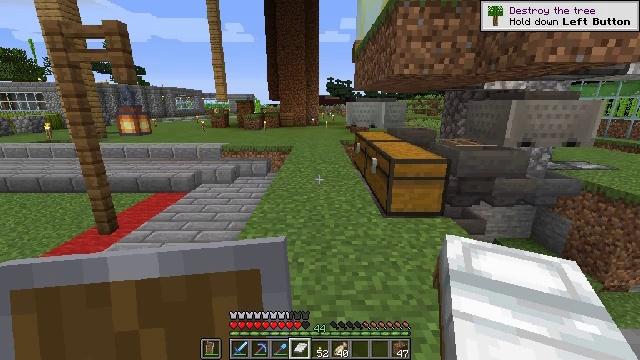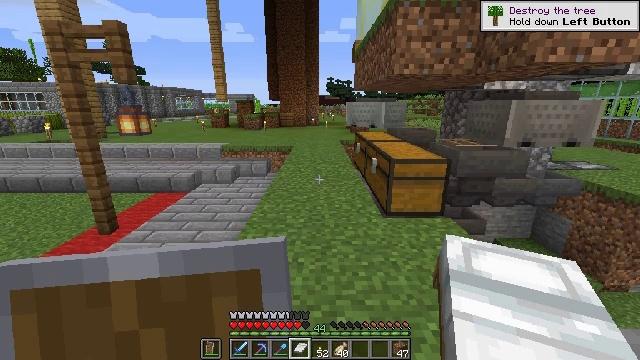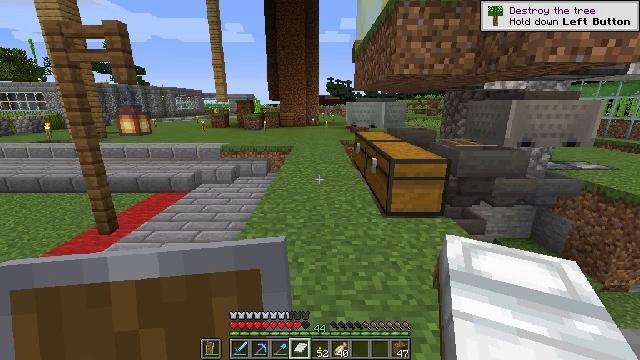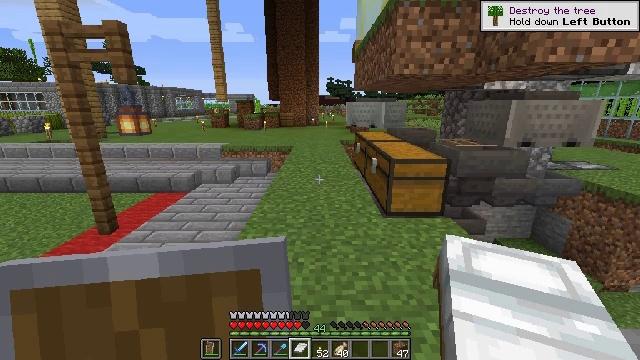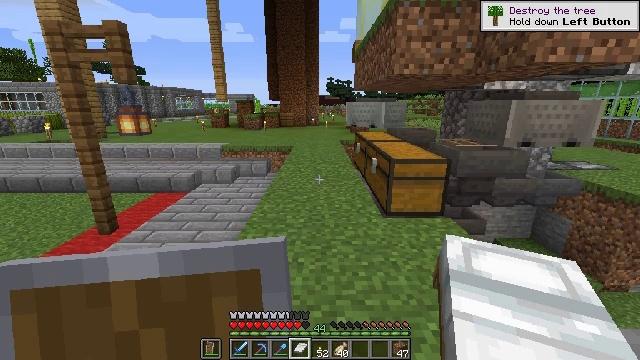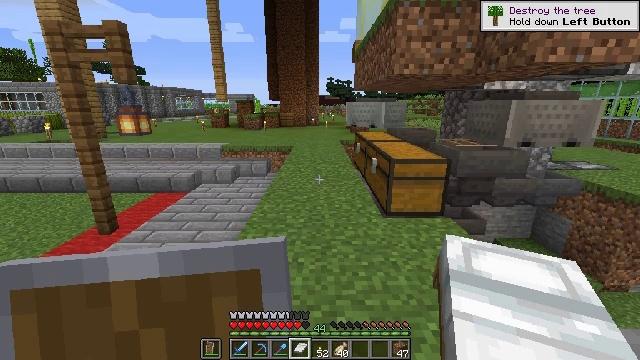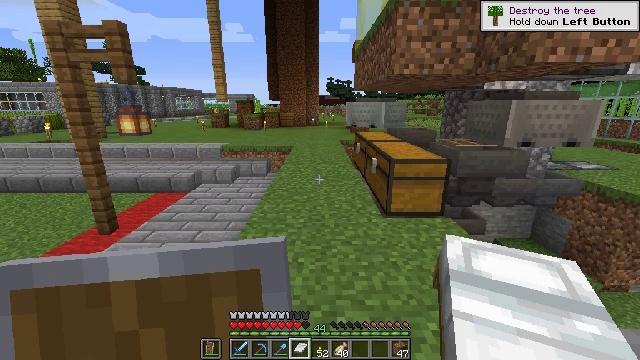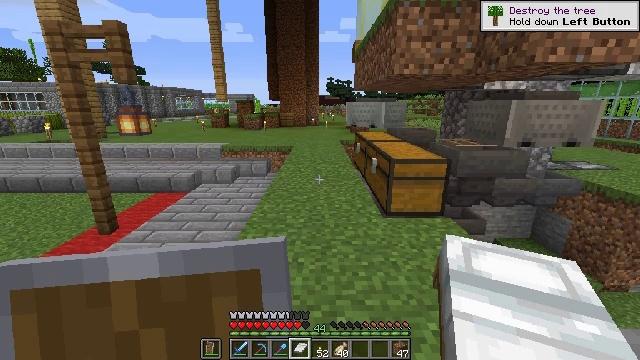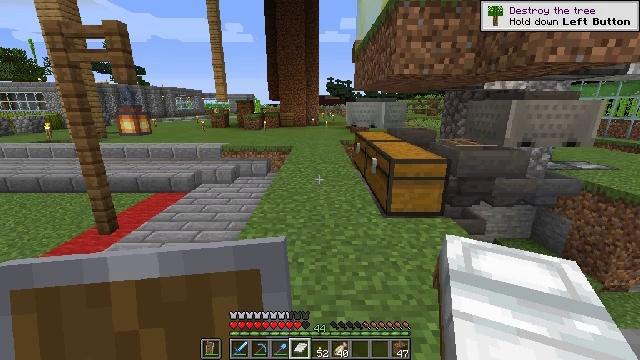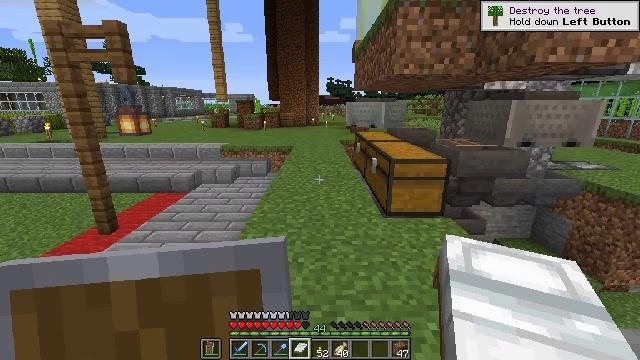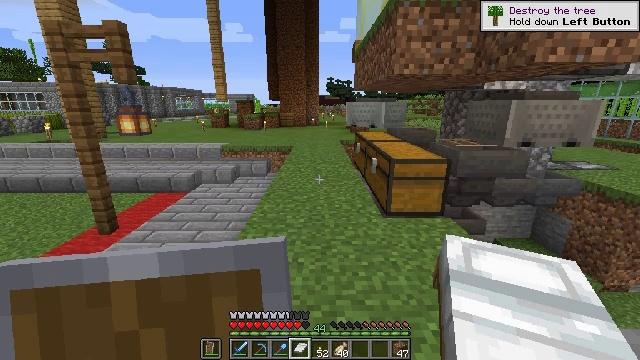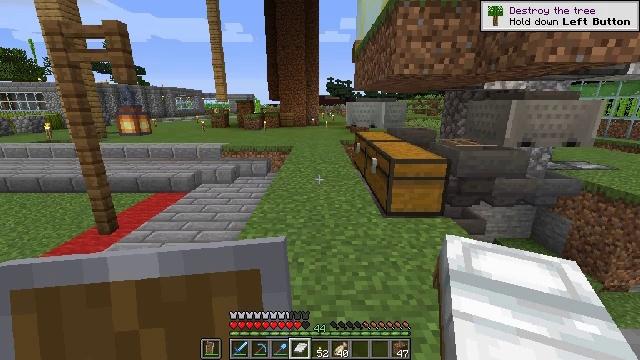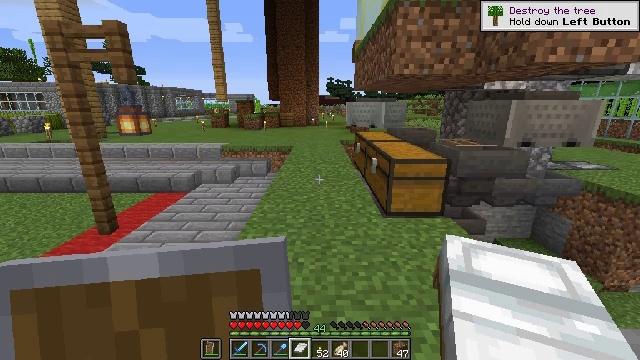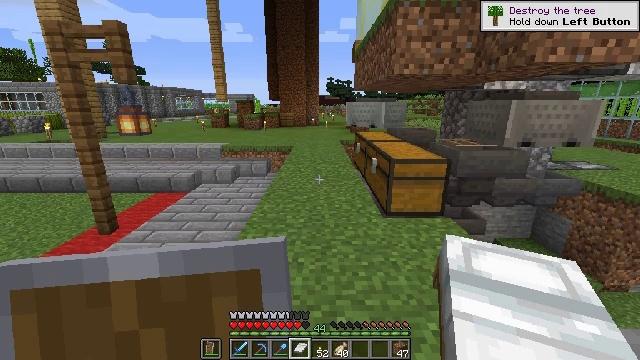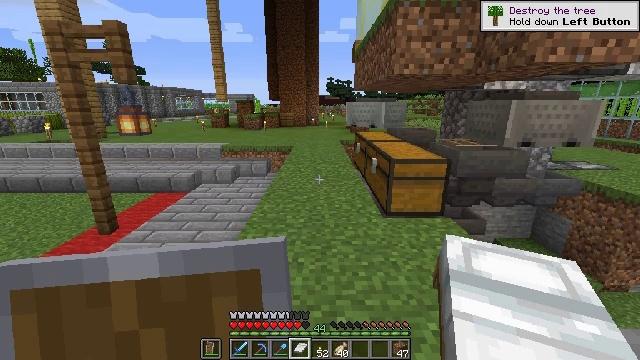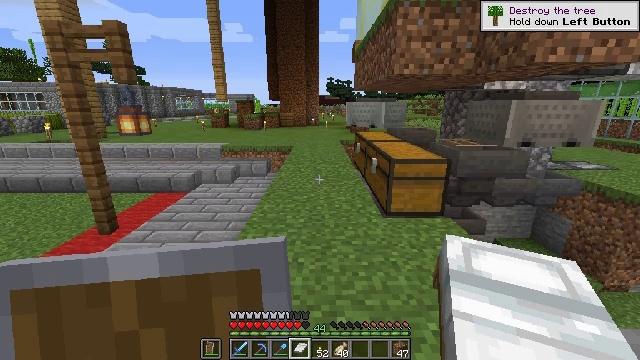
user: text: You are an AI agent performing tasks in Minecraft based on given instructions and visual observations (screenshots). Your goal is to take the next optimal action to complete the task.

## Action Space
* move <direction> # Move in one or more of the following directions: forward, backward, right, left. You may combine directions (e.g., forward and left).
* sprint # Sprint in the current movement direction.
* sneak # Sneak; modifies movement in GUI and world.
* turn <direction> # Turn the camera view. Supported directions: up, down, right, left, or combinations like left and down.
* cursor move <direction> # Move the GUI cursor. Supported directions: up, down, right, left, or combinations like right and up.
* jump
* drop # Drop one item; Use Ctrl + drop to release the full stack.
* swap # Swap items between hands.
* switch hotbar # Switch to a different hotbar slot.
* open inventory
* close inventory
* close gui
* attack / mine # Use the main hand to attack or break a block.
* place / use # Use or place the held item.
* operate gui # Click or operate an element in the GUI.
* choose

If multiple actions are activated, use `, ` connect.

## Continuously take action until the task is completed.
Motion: motion action
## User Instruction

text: Mine the observer block.
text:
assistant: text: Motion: no_op
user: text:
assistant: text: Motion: no_op
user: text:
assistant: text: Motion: no_op
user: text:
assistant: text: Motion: no_op
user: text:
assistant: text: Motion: no_op
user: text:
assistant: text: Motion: no_op
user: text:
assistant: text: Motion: no_op
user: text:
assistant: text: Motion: no_op
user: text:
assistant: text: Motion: no_op
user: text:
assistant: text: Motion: no_op
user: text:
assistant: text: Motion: no_op
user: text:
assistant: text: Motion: no_op
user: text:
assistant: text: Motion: no_op
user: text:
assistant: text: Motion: no_op
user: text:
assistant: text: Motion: no_op
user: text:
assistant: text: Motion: no_op
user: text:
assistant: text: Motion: no_op
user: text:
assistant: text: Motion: no_op
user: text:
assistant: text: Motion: no_op
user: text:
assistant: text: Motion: no_op
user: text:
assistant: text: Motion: no_op
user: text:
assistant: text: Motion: no_op
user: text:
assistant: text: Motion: no_op
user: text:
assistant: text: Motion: no_op
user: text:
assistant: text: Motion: no_op
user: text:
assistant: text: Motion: no_op
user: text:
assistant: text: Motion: no_op
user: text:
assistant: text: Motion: no_op
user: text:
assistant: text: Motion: no_op
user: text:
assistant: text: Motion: no_op